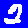
Digit: 2